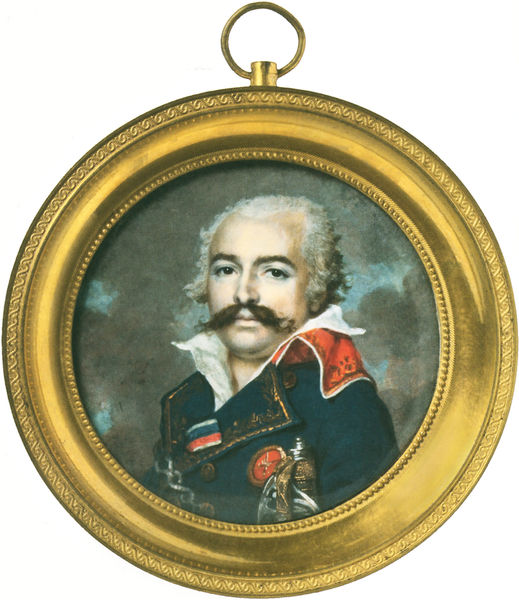
Titel: Portrait de Jean-Francois Carteaux (1751-1813); Porträt des Jean-francois Carteaux (1751-1813)
Künstler: Francois Dumont
Institution: Paris, Musée des Arts Décoratifs, Inv.39616
Schlagwörter: blau, himmel, mann, frankreich, grau, haar, weiss, bart, schnurrbart, rahmen, portrait, porträt, gold, haare, rund, kette, medaillon, schwert, uniform, soldat, medallie, orden, amulett, medallion, general, franzose, ritteramulett